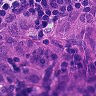
Metastatic tissue present: yes